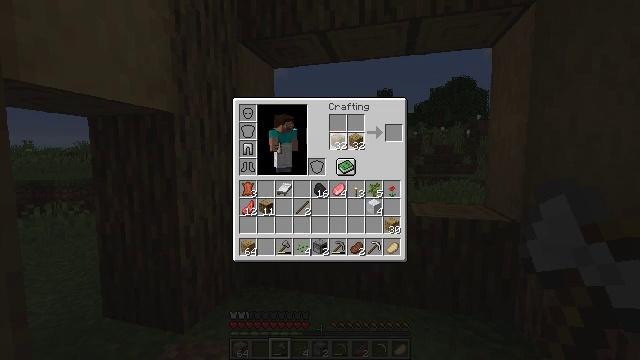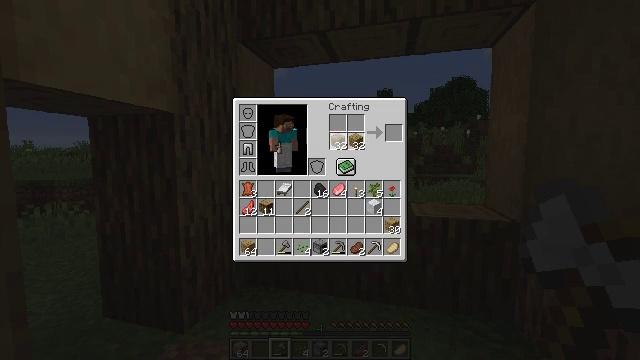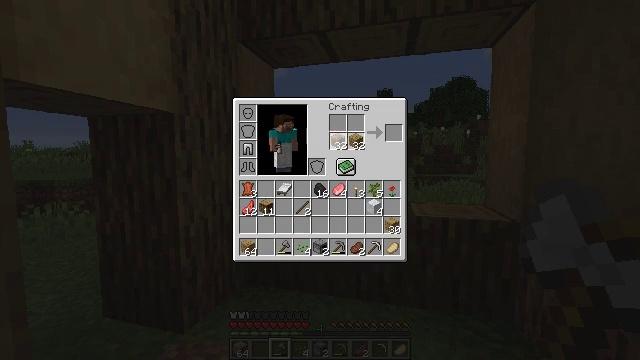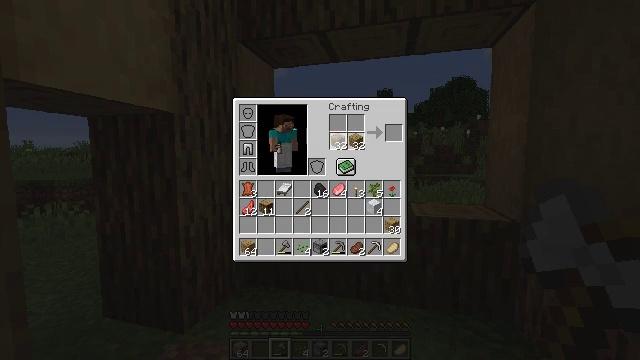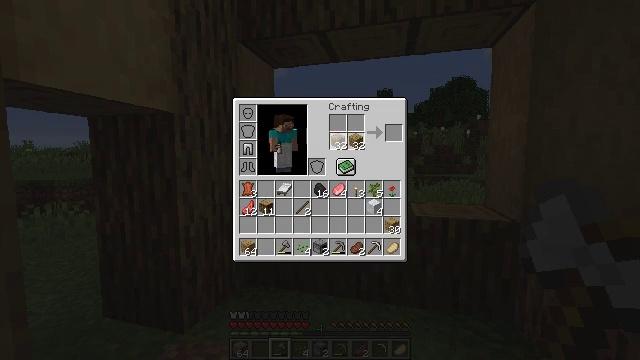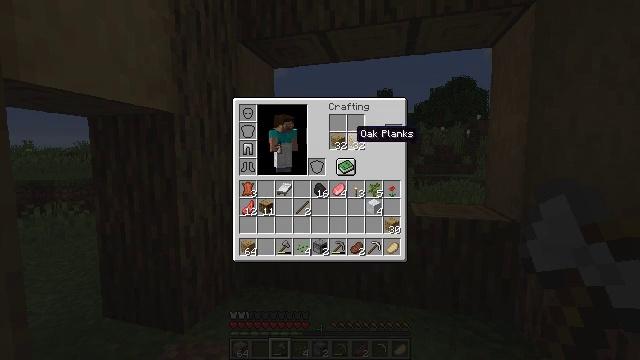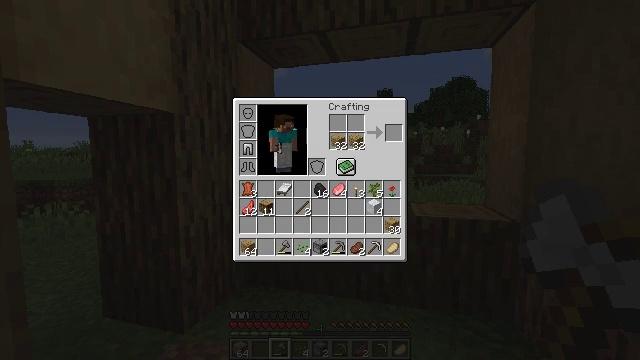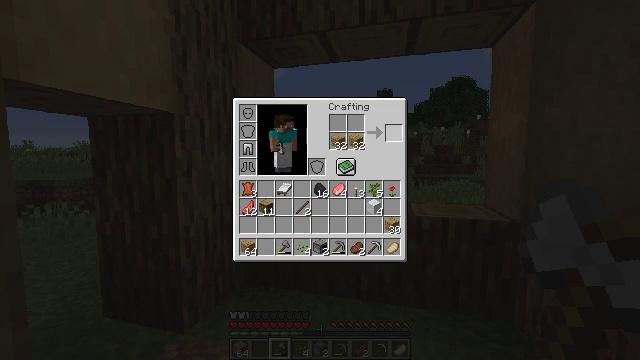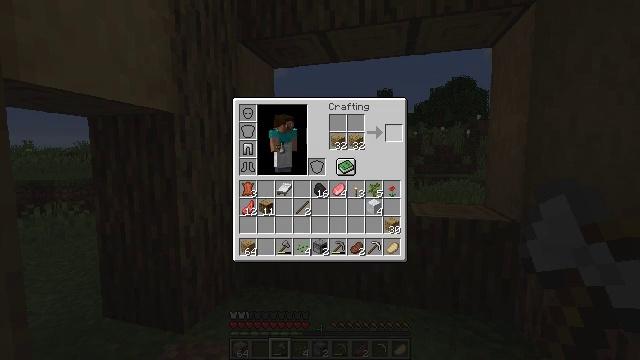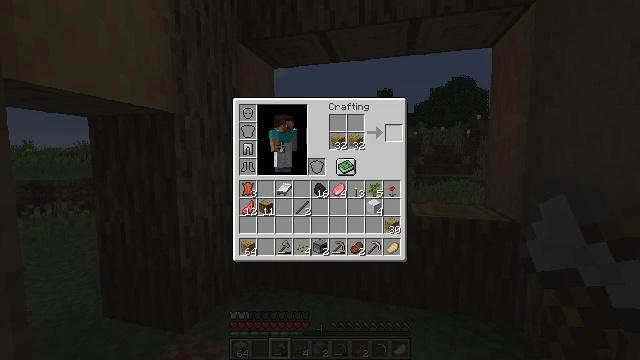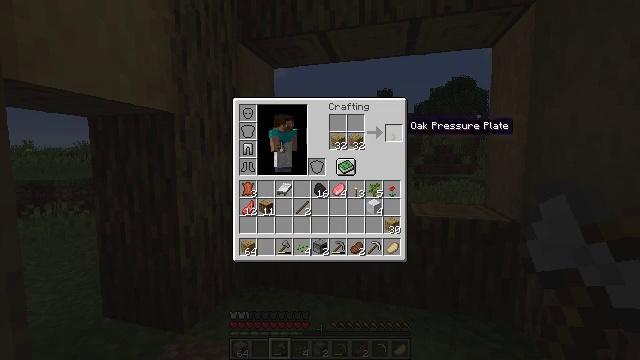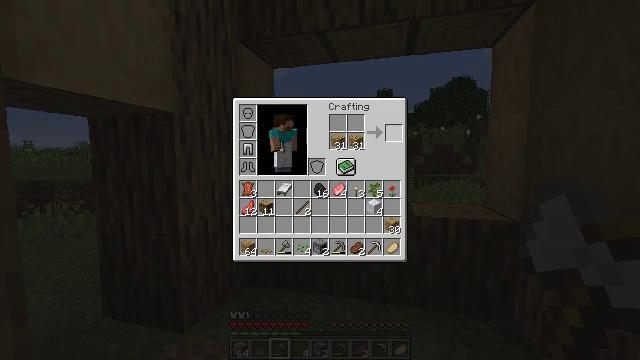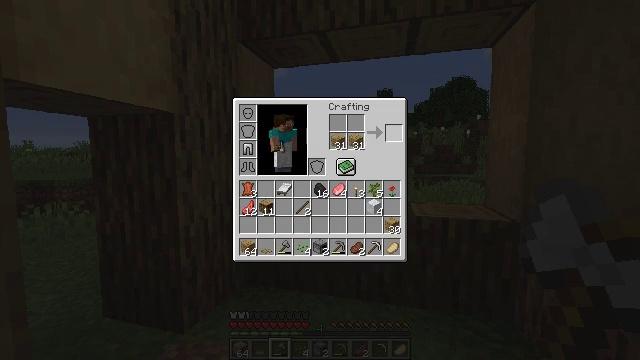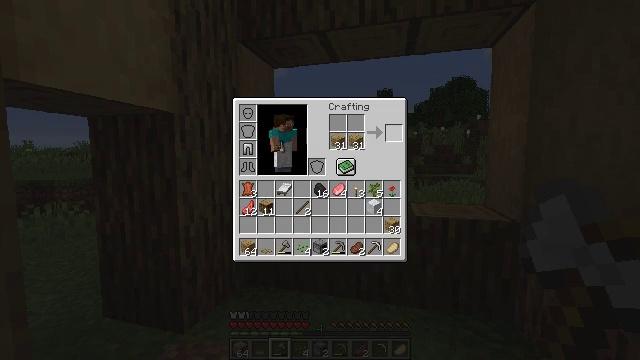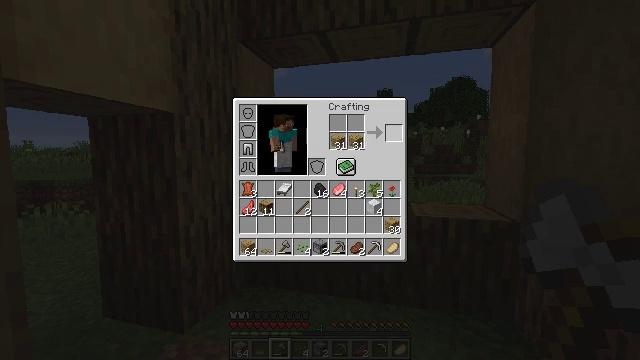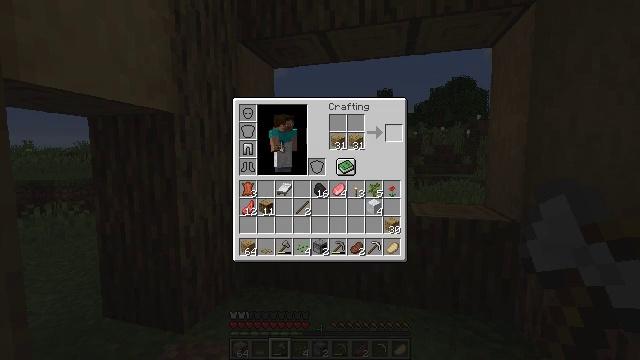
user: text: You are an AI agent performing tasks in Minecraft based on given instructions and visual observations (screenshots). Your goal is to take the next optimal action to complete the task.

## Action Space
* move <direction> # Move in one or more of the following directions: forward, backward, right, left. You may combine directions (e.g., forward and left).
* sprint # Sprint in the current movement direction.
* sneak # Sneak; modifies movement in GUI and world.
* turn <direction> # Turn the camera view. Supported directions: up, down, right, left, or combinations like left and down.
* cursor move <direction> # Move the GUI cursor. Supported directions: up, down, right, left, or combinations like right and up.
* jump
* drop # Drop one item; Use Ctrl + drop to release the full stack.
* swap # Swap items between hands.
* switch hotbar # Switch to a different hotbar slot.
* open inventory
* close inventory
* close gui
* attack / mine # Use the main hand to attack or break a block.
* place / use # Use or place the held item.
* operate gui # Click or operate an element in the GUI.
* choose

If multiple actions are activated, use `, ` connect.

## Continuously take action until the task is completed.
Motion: motion action
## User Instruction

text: Create an oak pressure plate using oak planks.
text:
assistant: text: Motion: operate gui
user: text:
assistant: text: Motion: operate gui
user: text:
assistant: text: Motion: operate gui
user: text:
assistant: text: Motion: operate gui
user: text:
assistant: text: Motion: cursor move right
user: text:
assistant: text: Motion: cursor move right
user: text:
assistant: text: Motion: sneak, cursor move right
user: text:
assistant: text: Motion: sneak
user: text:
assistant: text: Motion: sneak
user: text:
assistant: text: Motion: sneak
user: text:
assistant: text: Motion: sneak, operate gui
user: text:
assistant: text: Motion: sneak, operate gui
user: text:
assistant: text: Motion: sneak, operate gui
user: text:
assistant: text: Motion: sneak
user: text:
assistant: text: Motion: sneak
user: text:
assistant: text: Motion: sneak